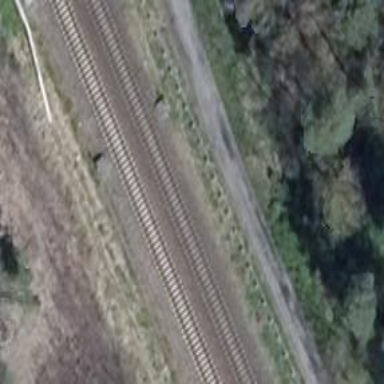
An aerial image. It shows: Railway signal.